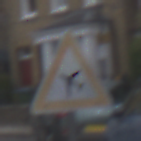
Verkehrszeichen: FlugbetriebRechts
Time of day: MorningAfternoon
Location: Outdoor (Urban)
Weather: Overcast
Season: NotSpecified
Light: Natural